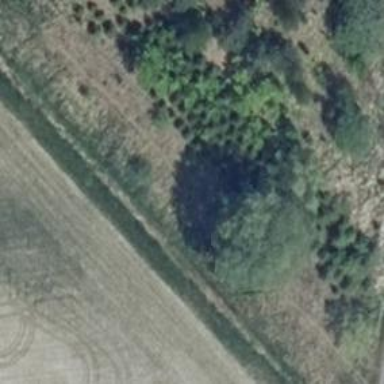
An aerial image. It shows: Deciduous broadleaved tree.